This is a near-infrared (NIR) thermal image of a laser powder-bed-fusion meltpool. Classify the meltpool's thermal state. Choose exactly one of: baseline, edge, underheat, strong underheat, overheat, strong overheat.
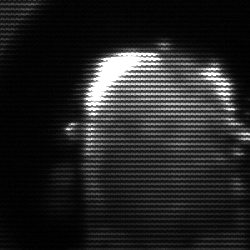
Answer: baseline